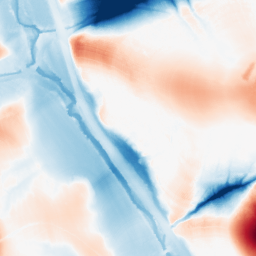
Category: morphological
Decomposition family: tophat_combined
Decomposition parameters: size: 50
Upsampling method: sinc_hamming
Upsampling parameters: scale: 2
kernel_size: 8
Upsampling scale: 2